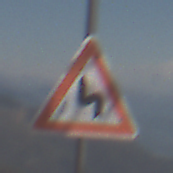
Verkehrszeichen: DoppelkurveZunaechstLinks
Umgebung: Outdoor, Nature
Tageszeit: Midday
Wetter: Clear
Licht: Natural
Jahreszeit: NotSpecified
Kontrast: HighContrast